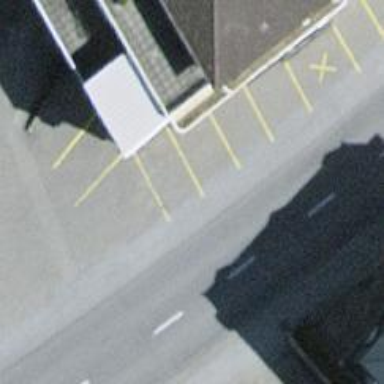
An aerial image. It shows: Bus stop with platform for public transport.